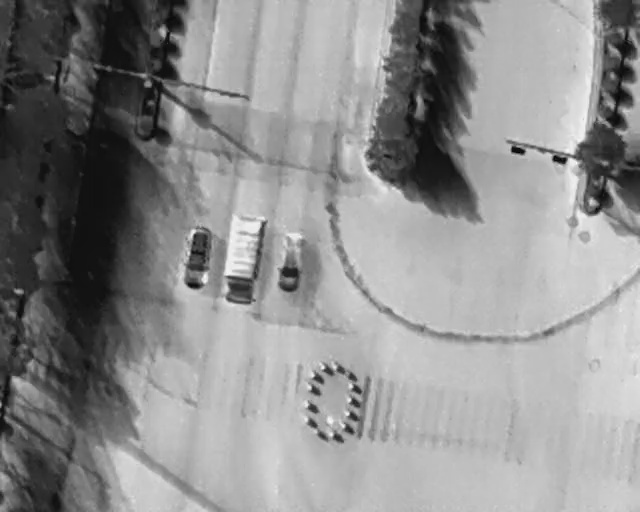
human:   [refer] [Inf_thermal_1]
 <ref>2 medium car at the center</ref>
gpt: <box>[[25, 48, 35, 52, 6], [40, 49, 50, 53, 5]]</box>